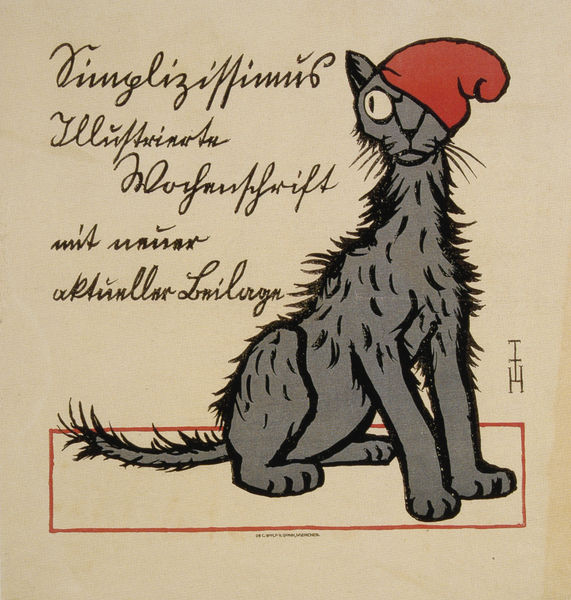
Titel: Blaue Katze - Plakat für den "Simplicissimus"
Künstler: Thomas Theodor Heine
Standort: München
Institution: Neue Sammlung
Schlagwörter: sitzen, grau, ohr, schwarz, blick, rot, tier, mütze, schnurrbart, böse, rahmen, auge, fell, schwanz, holzschnitt, schrift, grafik, graphik, karikatur, jugendstil, grimmig, deutsch, pfoten, katze, buch, münchen, kater, druck, druckgraphik, simplicissimus, humor, illustration, satire, text, zeitschrift, cartoon, simplizissimus, kasten, pfote, heine, schnauze, freiheit, quadrat, illustrierte, thomas theodor heine, wochenschrift, typographie, altdeutsch, altdeutsche, biss, böde, freiheitsmütze, graue, illustriert, illustrierte monatsschrift, pfoto, rote, rote mütze, schnurrbarthaare, struppig, sütterlin, tqatze, tth, sütterlinschrift, beilage